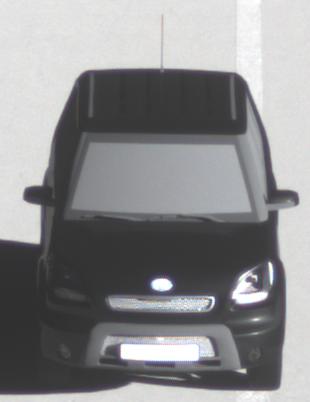
Make: KIA
Model: Soul 1.6
Detailed model: Soul (AM)
Model produced from: 2009/02
Model produced until: 2009/11
Doors: 5
Color: black
Road condition: dry road
Daytime: sunrise or sunset
Contrast: high contrast